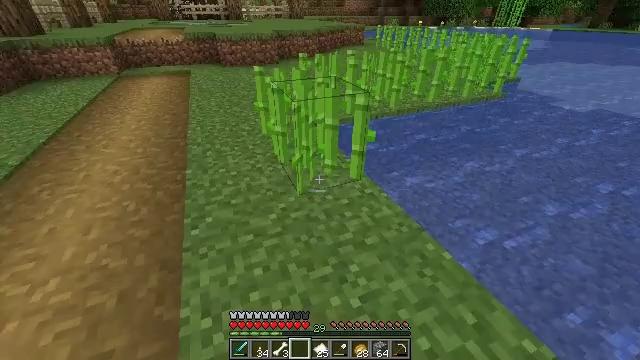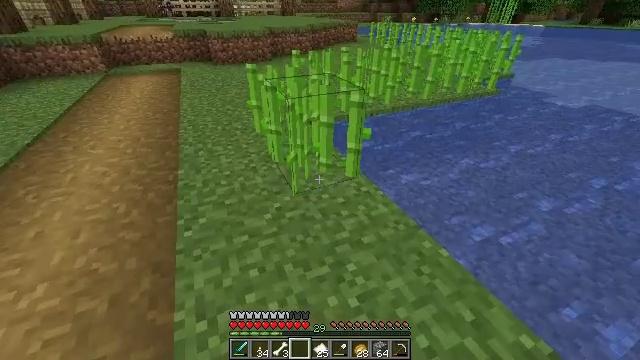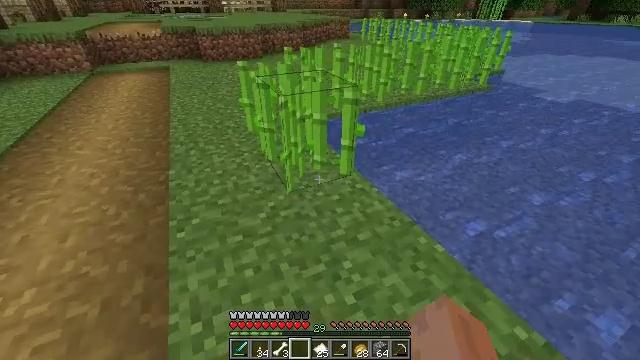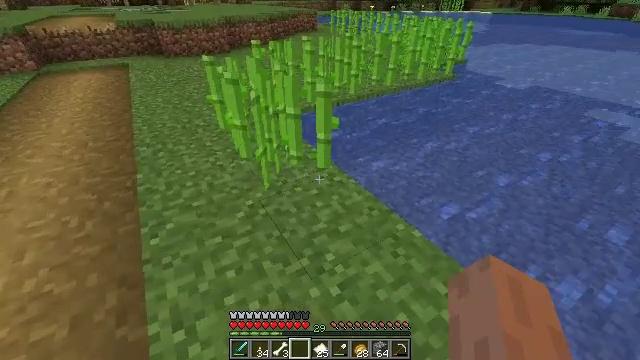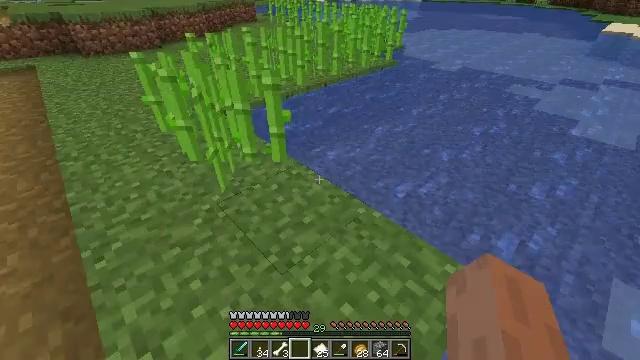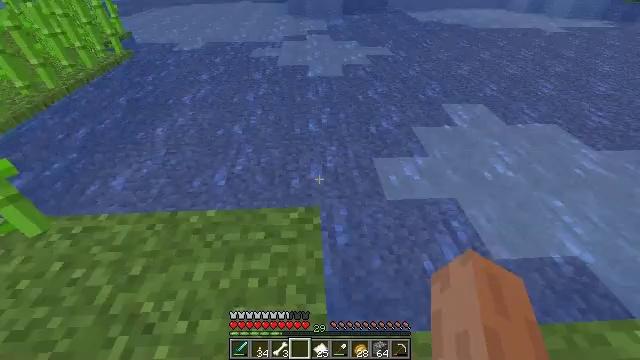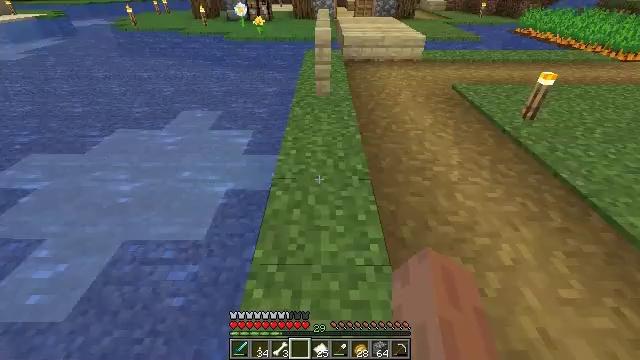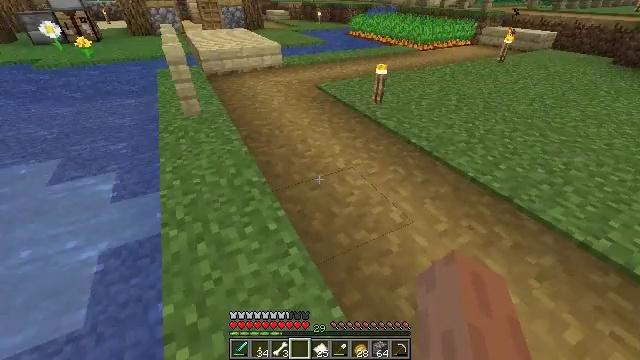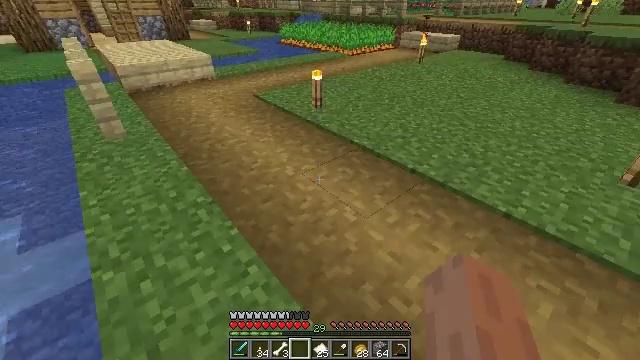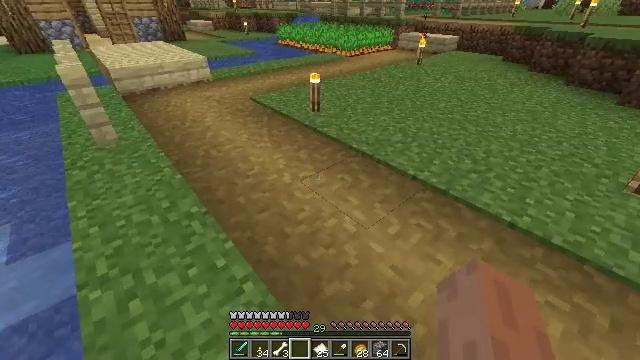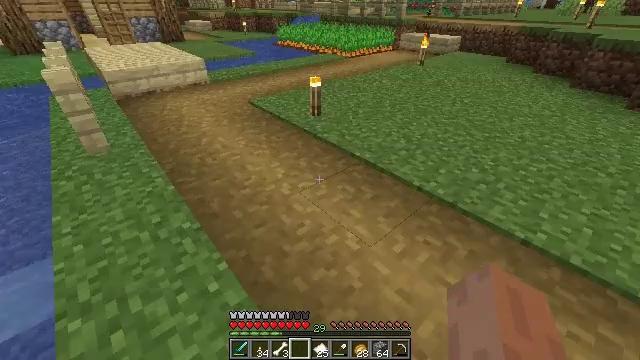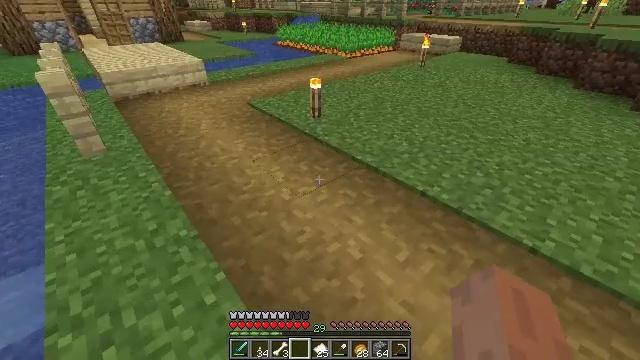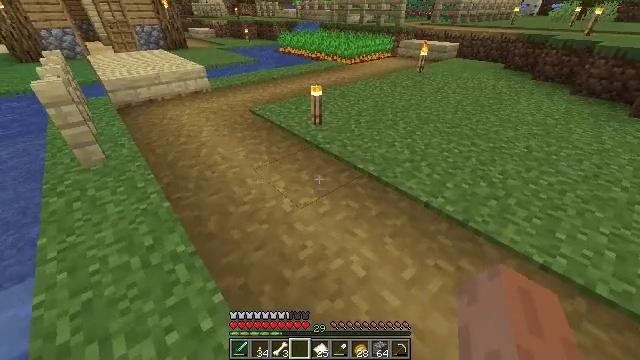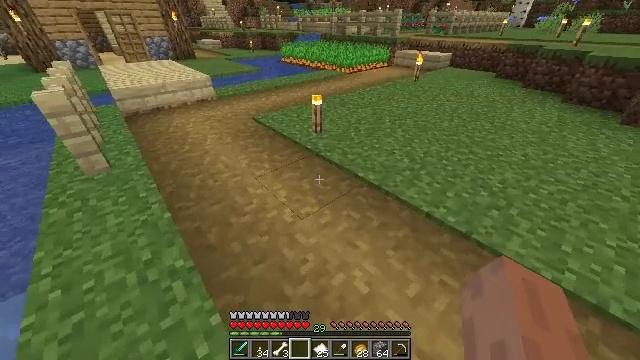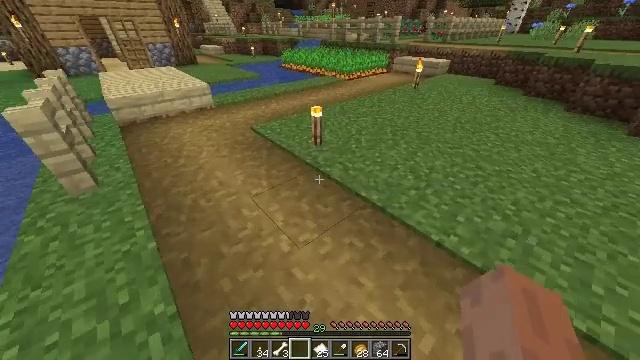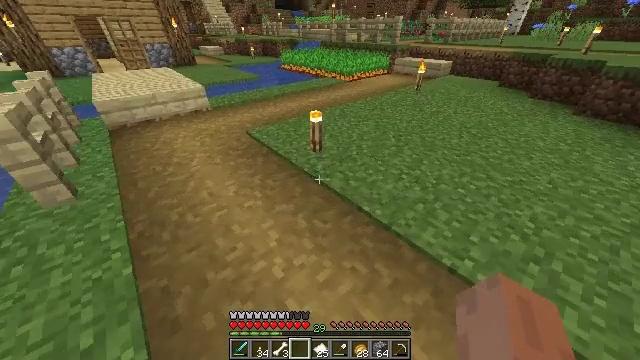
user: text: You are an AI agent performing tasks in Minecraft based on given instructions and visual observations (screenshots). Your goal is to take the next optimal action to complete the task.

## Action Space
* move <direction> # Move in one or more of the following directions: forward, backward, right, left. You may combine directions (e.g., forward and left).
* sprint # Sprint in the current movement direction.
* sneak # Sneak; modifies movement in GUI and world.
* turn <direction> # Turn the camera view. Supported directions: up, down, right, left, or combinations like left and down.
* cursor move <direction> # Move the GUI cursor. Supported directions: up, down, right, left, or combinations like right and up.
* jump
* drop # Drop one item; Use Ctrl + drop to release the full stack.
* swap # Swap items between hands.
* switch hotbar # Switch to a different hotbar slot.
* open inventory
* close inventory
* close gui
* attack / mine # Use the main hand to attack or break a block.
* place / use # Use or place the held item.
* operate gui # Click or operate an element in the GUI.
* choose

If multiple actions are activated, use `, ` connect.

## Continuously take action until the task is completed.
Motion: motion action
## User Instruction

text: Craft a compass.
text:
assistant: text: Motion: turn right
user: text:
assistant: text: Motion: turn right
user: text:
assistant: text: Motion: turn right and down
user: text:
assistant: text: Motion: turn right and down
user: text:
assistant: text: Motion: turn right and down
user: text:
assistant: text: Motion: turn right and up
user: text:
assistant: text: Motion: turn right and up
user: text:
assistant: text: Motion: move forward, turn right and up
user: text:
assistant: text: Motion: move forward
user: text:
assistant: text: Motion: no_op
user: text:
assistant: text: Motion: move forward
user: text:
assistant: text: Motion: move forward
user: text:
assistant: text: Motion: move forward
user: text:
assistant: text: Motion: move forward
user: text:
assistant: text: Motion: move forward
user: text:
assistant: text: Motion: move forward
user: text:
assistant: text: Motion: move forward
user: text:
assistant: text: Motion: move forward, turn left and up
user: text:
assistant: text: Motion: move forward, turn left and up
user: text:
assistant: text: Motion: move forward, turn left and up
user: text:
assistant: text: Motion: move forward, turn left and up
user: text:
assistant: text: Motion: move forward, turn left
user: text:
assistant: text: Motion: move forward
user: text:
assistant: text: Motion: move forward
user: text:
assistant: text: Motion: move forward
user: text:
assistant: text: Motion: move forward
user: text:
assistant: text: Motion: move forward, jump
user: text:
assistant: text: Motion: move forward, jump
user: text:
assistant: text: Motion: move forward, jump
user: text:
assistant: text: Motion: move forward, jump